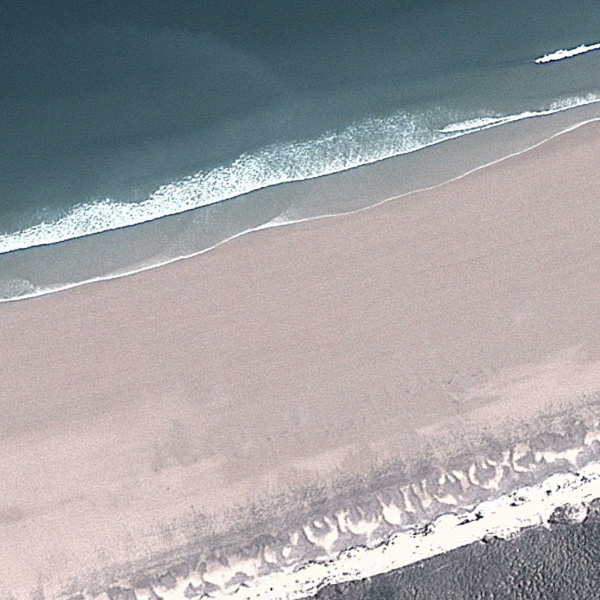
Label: Beach